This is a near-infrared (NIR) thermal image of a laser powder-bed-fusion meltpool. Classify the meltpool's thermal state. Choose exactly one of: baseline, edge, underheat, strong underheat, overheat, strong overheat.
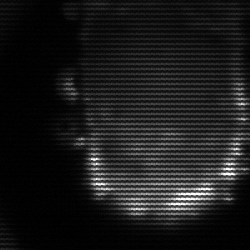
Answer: baseline